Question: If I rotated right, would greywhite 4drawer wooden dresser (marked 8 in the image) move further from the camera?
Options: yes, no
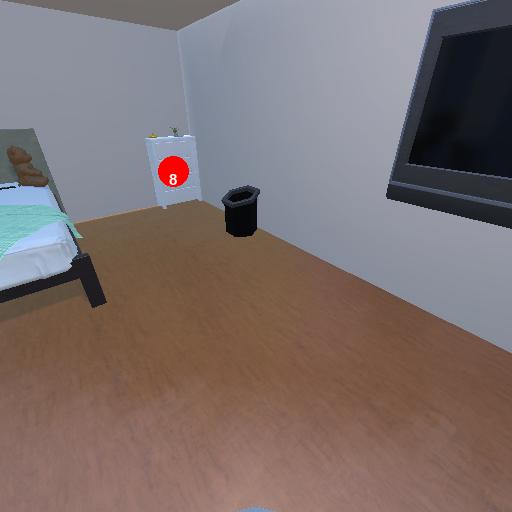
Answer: yes